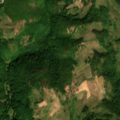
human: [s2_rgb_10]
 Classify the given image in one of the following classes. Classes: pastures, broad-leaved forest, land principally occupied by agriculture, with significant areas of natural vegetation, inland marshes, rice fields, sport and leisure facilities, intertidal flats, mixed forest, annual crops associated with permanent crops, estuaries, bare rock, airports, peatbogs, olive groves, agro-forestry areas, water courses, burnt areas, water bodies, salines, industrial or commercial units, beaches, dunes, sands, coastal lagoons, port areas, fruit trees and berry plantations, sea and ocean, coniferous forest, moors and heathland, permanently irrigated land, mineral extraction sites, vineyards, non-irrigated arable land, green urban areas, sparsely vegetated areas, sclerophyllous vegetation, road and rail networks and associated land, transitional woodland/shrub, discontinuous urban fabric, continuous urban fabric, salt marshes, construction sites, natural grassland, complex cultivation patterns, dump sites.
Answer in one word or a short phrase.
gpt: complex cultivation patterns, land principally occupied by agriculture, with significant areas of natural vegetation, broad-leaved forest, transitional woodland/shrub